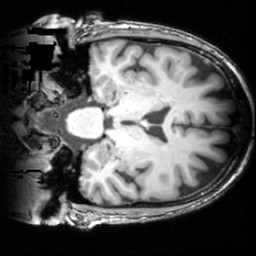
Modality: T1w
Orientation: coronal
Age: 67
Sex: male
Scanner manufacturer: siemens
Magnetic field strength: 3 T
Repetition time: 1.62 s
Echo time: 0.003 s